Question: I created a basic layout in JavaFX. How can I get the 'TextArea' on the bottom left to resize to use the complete available whitespace? For now it just resizes horizontally but not vertically.
The code:
'''
public VBox addVBoxLeft() {
VBox vBoxLeft = new VBox();
vBoxLeft.setSpacing(10);
vBoxLeft.setPadding(new Insets(10));
//Content vBoxLeft
Text titleGamesAvailable = new Text("Games available:");
titleGamesAvailable.setFont(Font.font("Arial", FontWeight.BOLD, 14));
TextArea chatHistory = new TextArea();
chatHistory.setText("...");
chatHistory.setEditable(false);
chatHistory.setWrapText(true);
chatHistory.setPrefColumnCount(2);
vBoxLeft.setAlignment(Pos.TOP_LEFT);
vBoxLeft.getChildren().addAll(titleGamesAvailable, availableGamesList(),chatHistory);
return vBoxLeft;
}
private ListView<String> availableGamesList() {
this.availableGamesListView = new ListView<String>();
availableGamesListView.setItems(gamelist);
return availableGamesListView;
}
public VBox addVBoxRight() {
VBox vboxRight = new VBox();
vboxRight.setPadding(new Insets(10));
vboxRight.setSpacing(8);
Text title = new Text("Users online:");
title.setFont(Font.font("Arial", FontWeight.BOLD, 14));
this.userOnlineListView = new ListView<String>();
this.userlist = FXCollections.observableArrayList();
userOnlineListView.setItems(userlist);
VBox.setVgrow(userOnlineListView, Priority.ALWAYS);
vboxRight.getChildren().addAll(title, userOnlineListView);
return vboxRight;
}
private void _showView() {
this.primaryStage = new Stage();
primaryStage.setTitle("Carcassonne");
// Als Grundlayout dient Borderpane
BorderPane border = new BorderPane();
border.setPrefSize(1024, 768);
// HBox hbox = addHBox();
border.setTop(addHBoxTop());
border.setCenter(addVBoxLeft());
border.setRight(addVBoxRight());
Scene scene = new Scene(border);
primaryStage.setScene(scene);
primaryStage.setTitle("Lobby");
primaryStage.setMinHeight(600);
primaryStage.setMinWidth(800);
primaryStage.setFullScreen(false);
primaryStage.show();
}
'''
Screenshot:

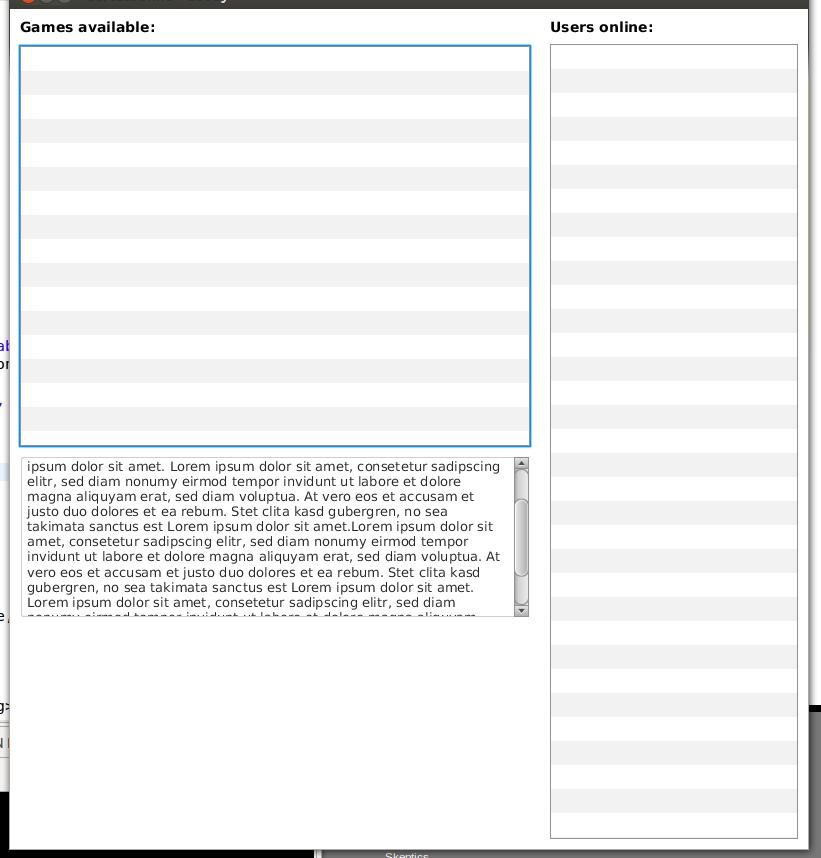
Answer: You need to use AnchorPane and set the appropriate constraints to stretch the TextArea the way you want